Interaction volume radius: 10 \u00c5
Interaction volume height: 15 \u00c5
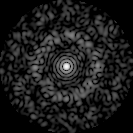
Disorder parameter: 0.8777